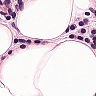
Metastatic tissue present: yes